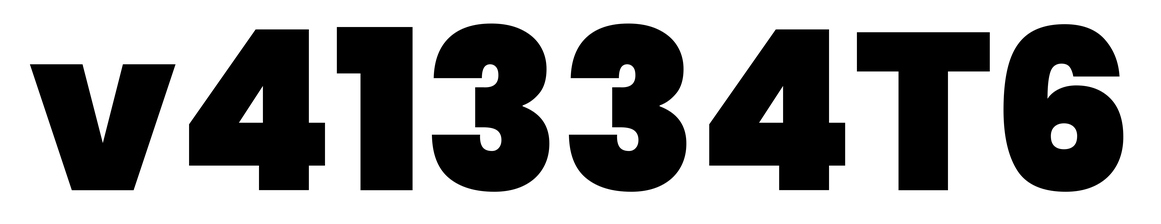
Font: Poppins-Black